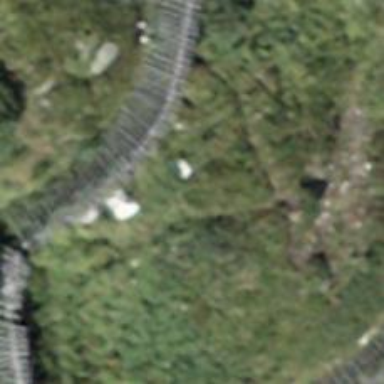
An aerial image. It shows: Structure designed for avalanche protection.